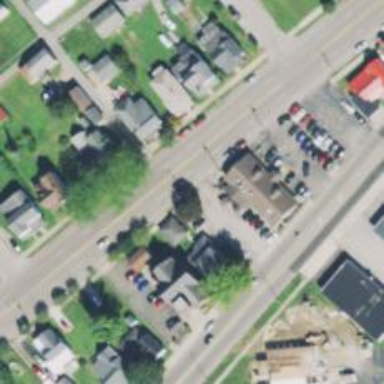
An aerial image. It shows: Alleyway designated as service road.